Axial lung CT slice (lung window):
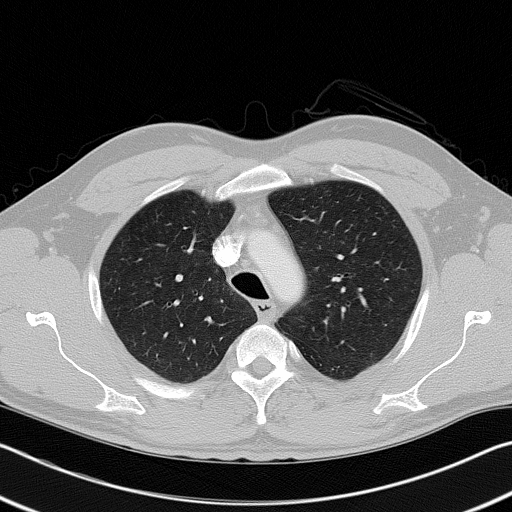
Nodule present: no